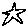
Label: star